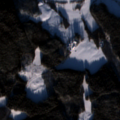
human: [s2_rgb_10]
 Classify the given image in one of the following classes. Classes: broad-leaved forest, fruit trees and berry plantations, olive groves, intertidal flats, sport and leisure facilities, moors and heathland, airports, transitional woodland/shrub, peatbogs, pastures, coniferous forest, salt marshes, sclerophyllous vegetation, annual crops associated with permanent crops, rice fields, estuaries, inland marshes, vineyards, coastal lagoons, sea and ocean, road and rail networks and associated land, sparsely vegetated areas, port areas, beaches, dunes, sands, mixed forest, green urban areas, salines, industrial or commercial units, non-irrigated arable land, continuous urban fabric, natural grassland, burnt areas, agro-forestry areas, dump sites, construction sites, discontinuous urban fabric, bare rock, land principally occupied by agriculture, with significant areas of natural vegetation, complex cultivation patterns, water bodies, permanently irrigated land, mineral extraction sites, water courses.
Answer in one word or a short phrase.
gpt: land principally occupied by agriculture, with significant areas of natural vegetation, coniferous forest, water bodies